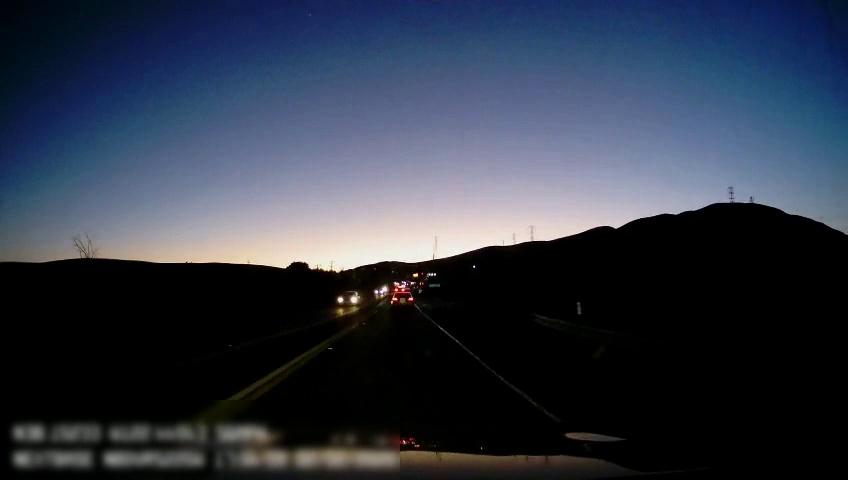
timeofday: Dusk/Dawn/Twilight
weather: Other
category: Drivable Space
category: Vehicles | Car
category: Vehicles | SUV
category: Vehicles | Car
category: Lanes | Current Lane
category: Lanes | Opposite Lane
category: Lanes | Current Lane
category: Traffic | Signs